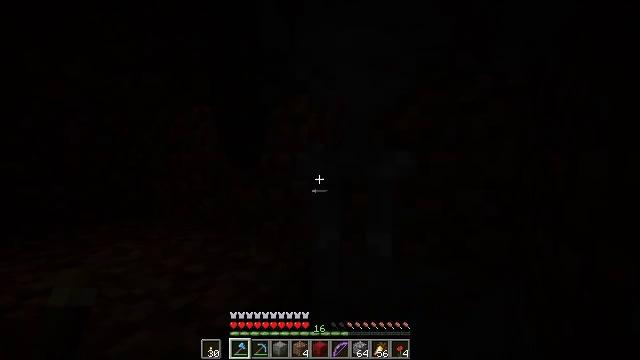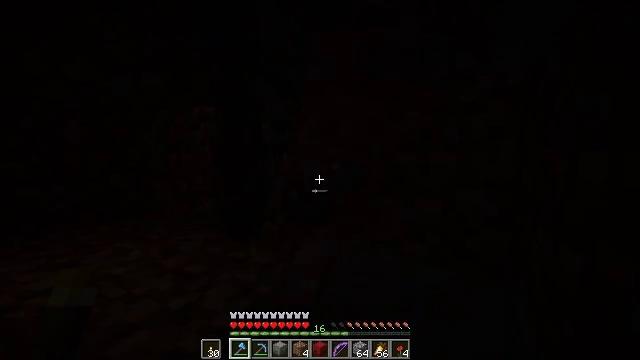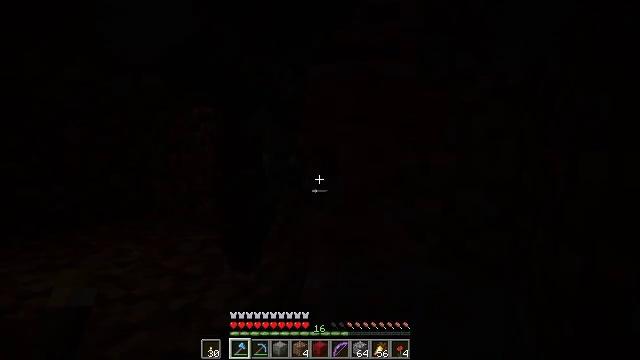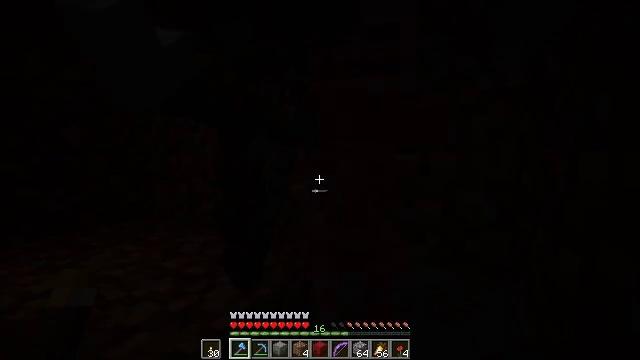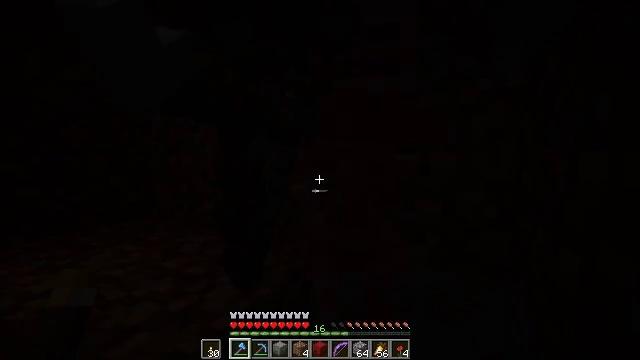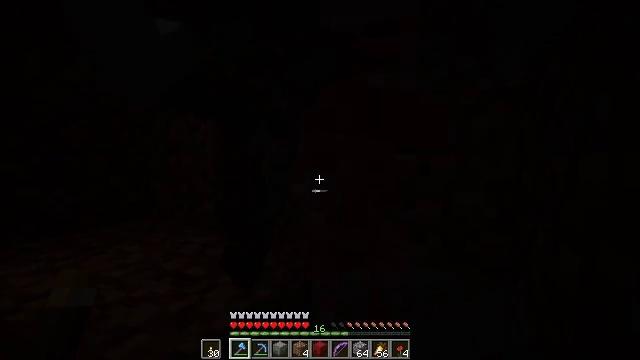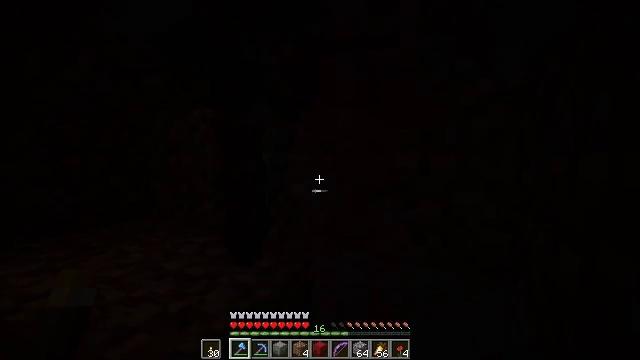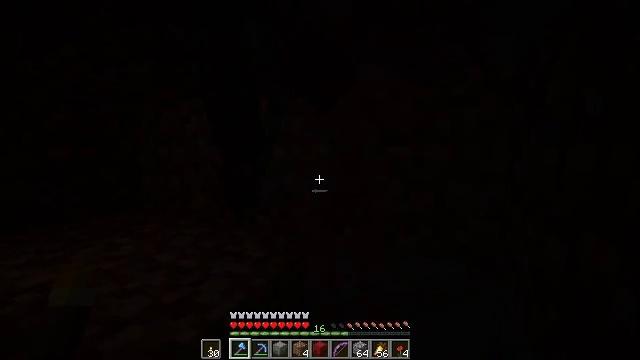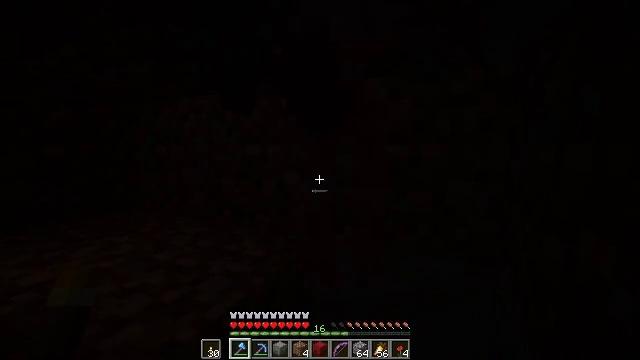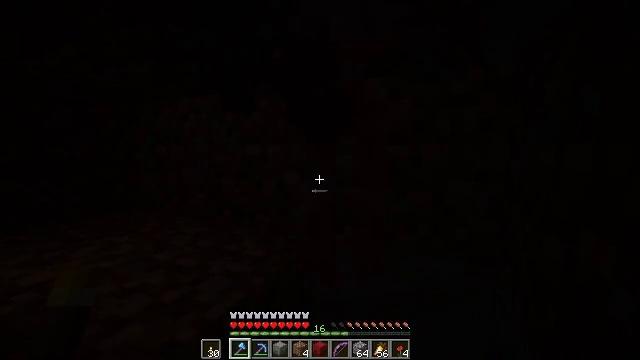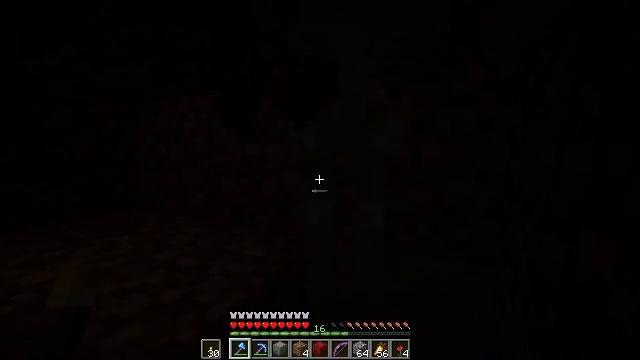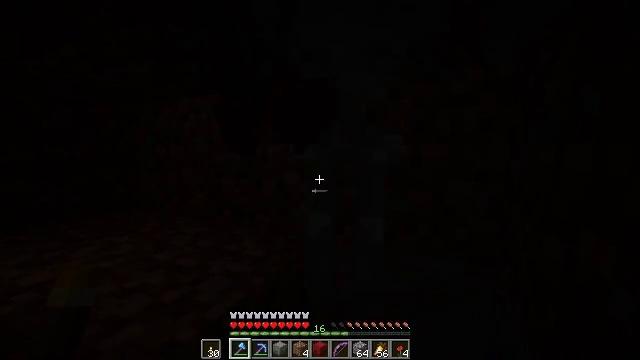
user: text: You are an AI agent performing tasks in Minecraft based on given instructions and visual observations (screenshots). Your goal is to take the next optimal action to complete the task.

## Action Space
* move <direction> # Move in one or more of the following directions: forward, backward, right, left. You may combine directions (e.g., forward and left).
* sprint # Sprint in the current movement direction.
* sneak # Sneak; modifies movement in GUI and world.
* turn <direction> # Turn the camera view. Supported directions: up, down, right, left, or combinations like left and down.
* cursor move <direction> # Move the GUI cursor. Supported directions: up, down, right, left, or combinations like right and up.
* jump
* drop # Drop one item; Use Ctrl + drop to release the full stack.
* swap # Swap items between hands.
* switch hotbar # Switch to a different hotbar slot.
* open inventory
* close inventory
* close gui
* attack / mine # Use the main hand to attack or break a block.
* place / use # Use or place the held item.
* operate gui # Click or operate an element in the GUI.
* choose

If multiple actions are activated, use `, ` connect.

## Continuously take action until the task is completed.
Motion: motion action
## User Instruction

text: Combat the skeleton.
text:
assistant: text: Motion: no_op
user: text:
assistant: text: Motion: no_op
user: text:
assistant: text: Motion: no_op
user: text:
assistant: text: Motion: no_op
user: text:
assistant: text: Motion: no_op
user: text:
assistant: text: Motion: no_op
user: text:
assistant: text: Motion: turn right and down, attack / mine
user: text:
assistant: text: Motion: attack / mine
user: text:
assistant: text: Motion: attack / mine
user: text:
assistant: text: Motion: attack / mine
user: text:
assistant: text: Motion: no_op
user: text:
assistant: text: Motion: no_op